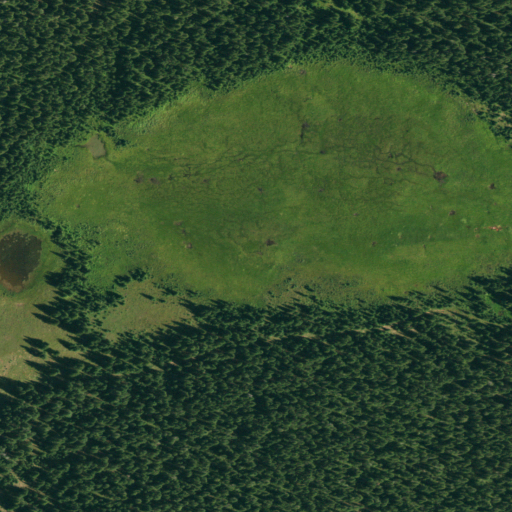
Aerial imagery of plain(s) in Colorado named Brown Park containing evergreen forest, woody wetlands, open development, mixed forest, low intensity development, medium intensity development, grassland, and high intensity development